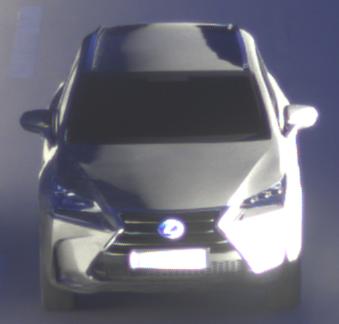
Make: Lexus
Model: NX 300h
Detailed model: NX (AZ1)
Model produced from: 2017/11
Model produced until: 2018/08
Doors: 5
Color: gray
Road condition: dry road
Daytime: sunrise or sunset
Contrast: high contrast